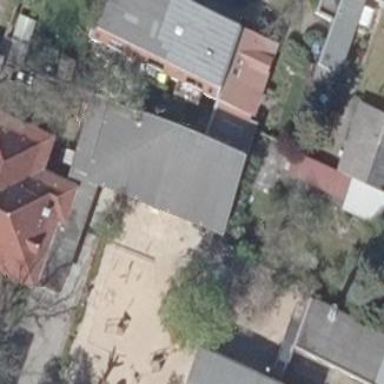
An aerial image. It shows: Kindergarten.